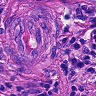
Metastatic tissue present: no